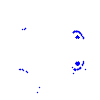
Particle: electron